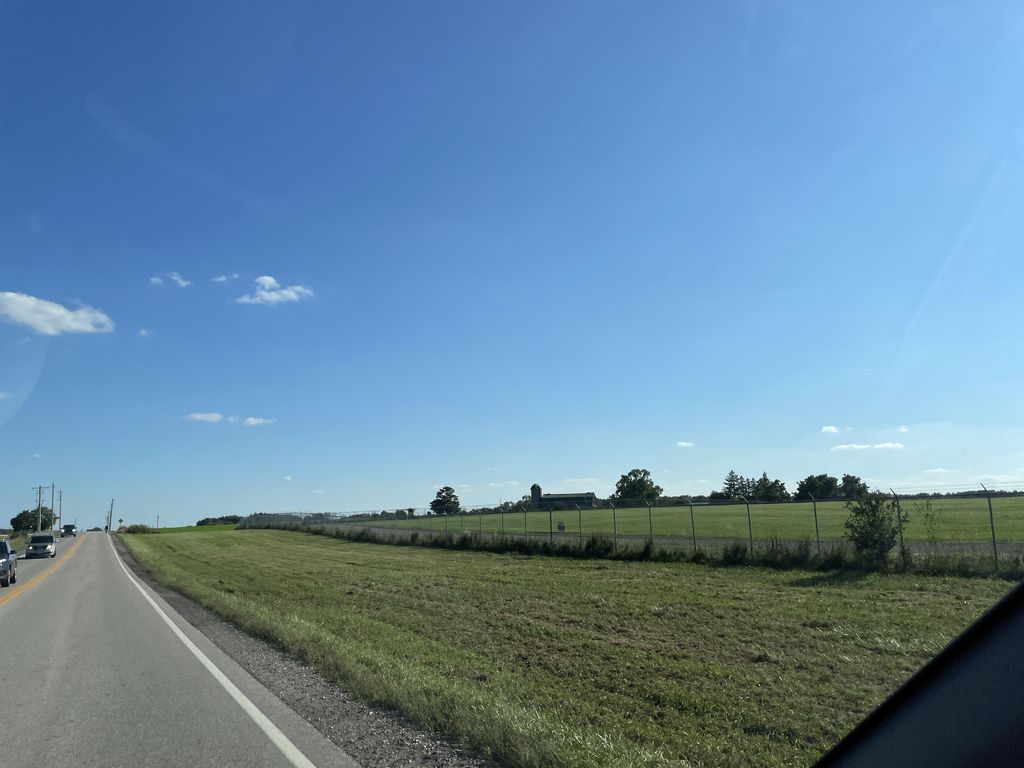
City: kitchener-waterloo